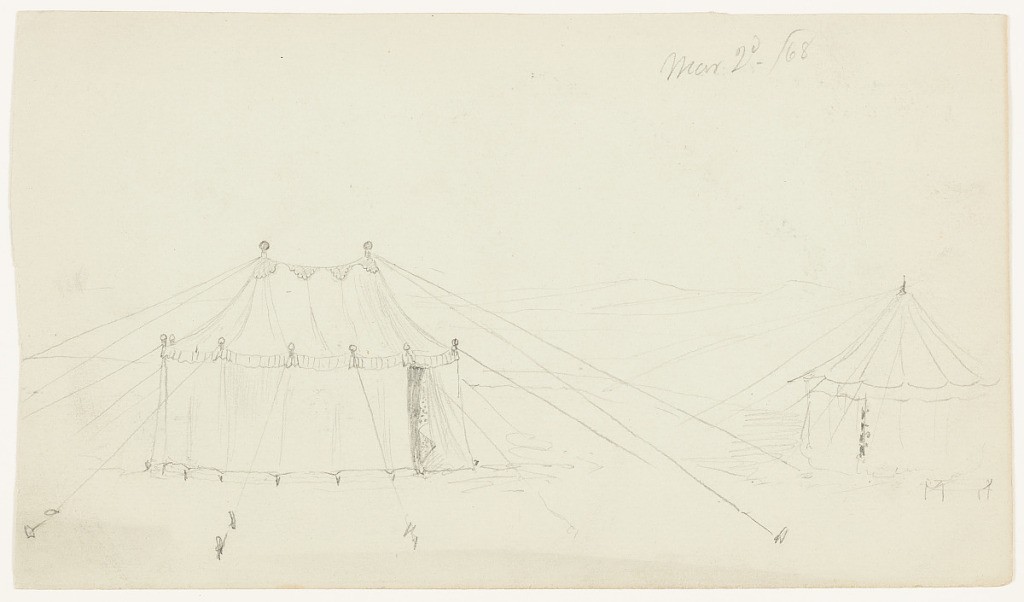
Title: Two Tents, Palestine (Israel)
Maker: Frederic Edwin Church, American, 1826–1900
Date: March 2, 1868
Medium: Graphite on gray-green wove paper
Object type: Drawing
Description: Sketch of two pitched tents on Church's return trip from his expedition to Petra. At left, an oblong, slightly decorated tent is support by two tall poles at its center and numerous others around its circumference. All poles supported by taut ropes tied to stakes in the ground. At right, a similar, but smaller and circular tent is visible, characterized by only one central peak.